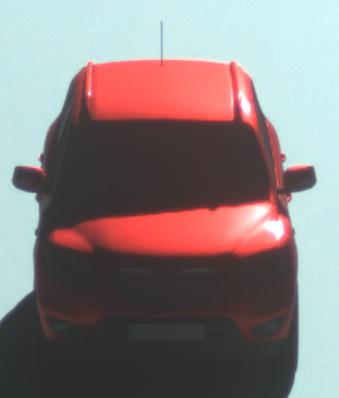
Make: Hyundai
Model: Santa Fe 2.4
Detailed model: Santa Fe (CM)
Model produced from: 2010/01
Model produced until: 2012/09
Doors: 5
Color: red
Road condition: dry road
Daytime: morning or afternoon
Contrast: high contrast